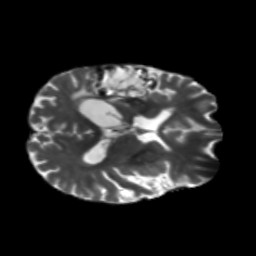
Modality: T2w
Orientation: axial
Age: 55
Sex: male
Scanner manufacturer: siemens
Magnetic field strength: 3 T
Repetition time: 5.47 s
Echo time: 0.0854 s